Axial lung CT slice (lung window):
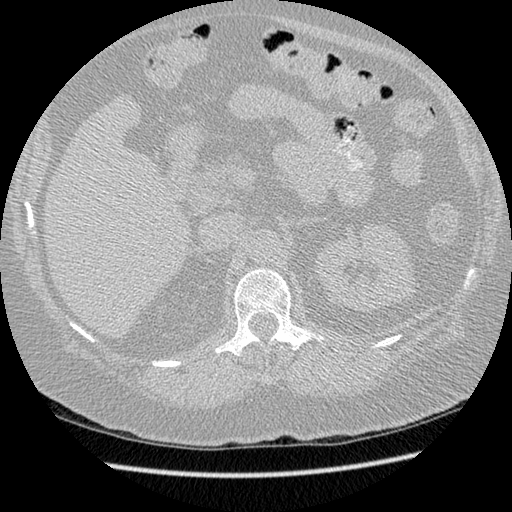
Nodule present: no